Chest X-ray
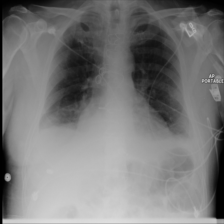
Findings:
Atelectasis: positive
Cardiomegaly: negative
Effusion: positive
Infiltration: negative
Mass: negative
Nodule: negative
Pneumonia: negative
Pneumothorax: negative
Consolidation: negative
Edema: negative
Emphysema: negative
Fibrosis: negative
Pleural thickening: negative
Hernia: negative